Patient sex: F
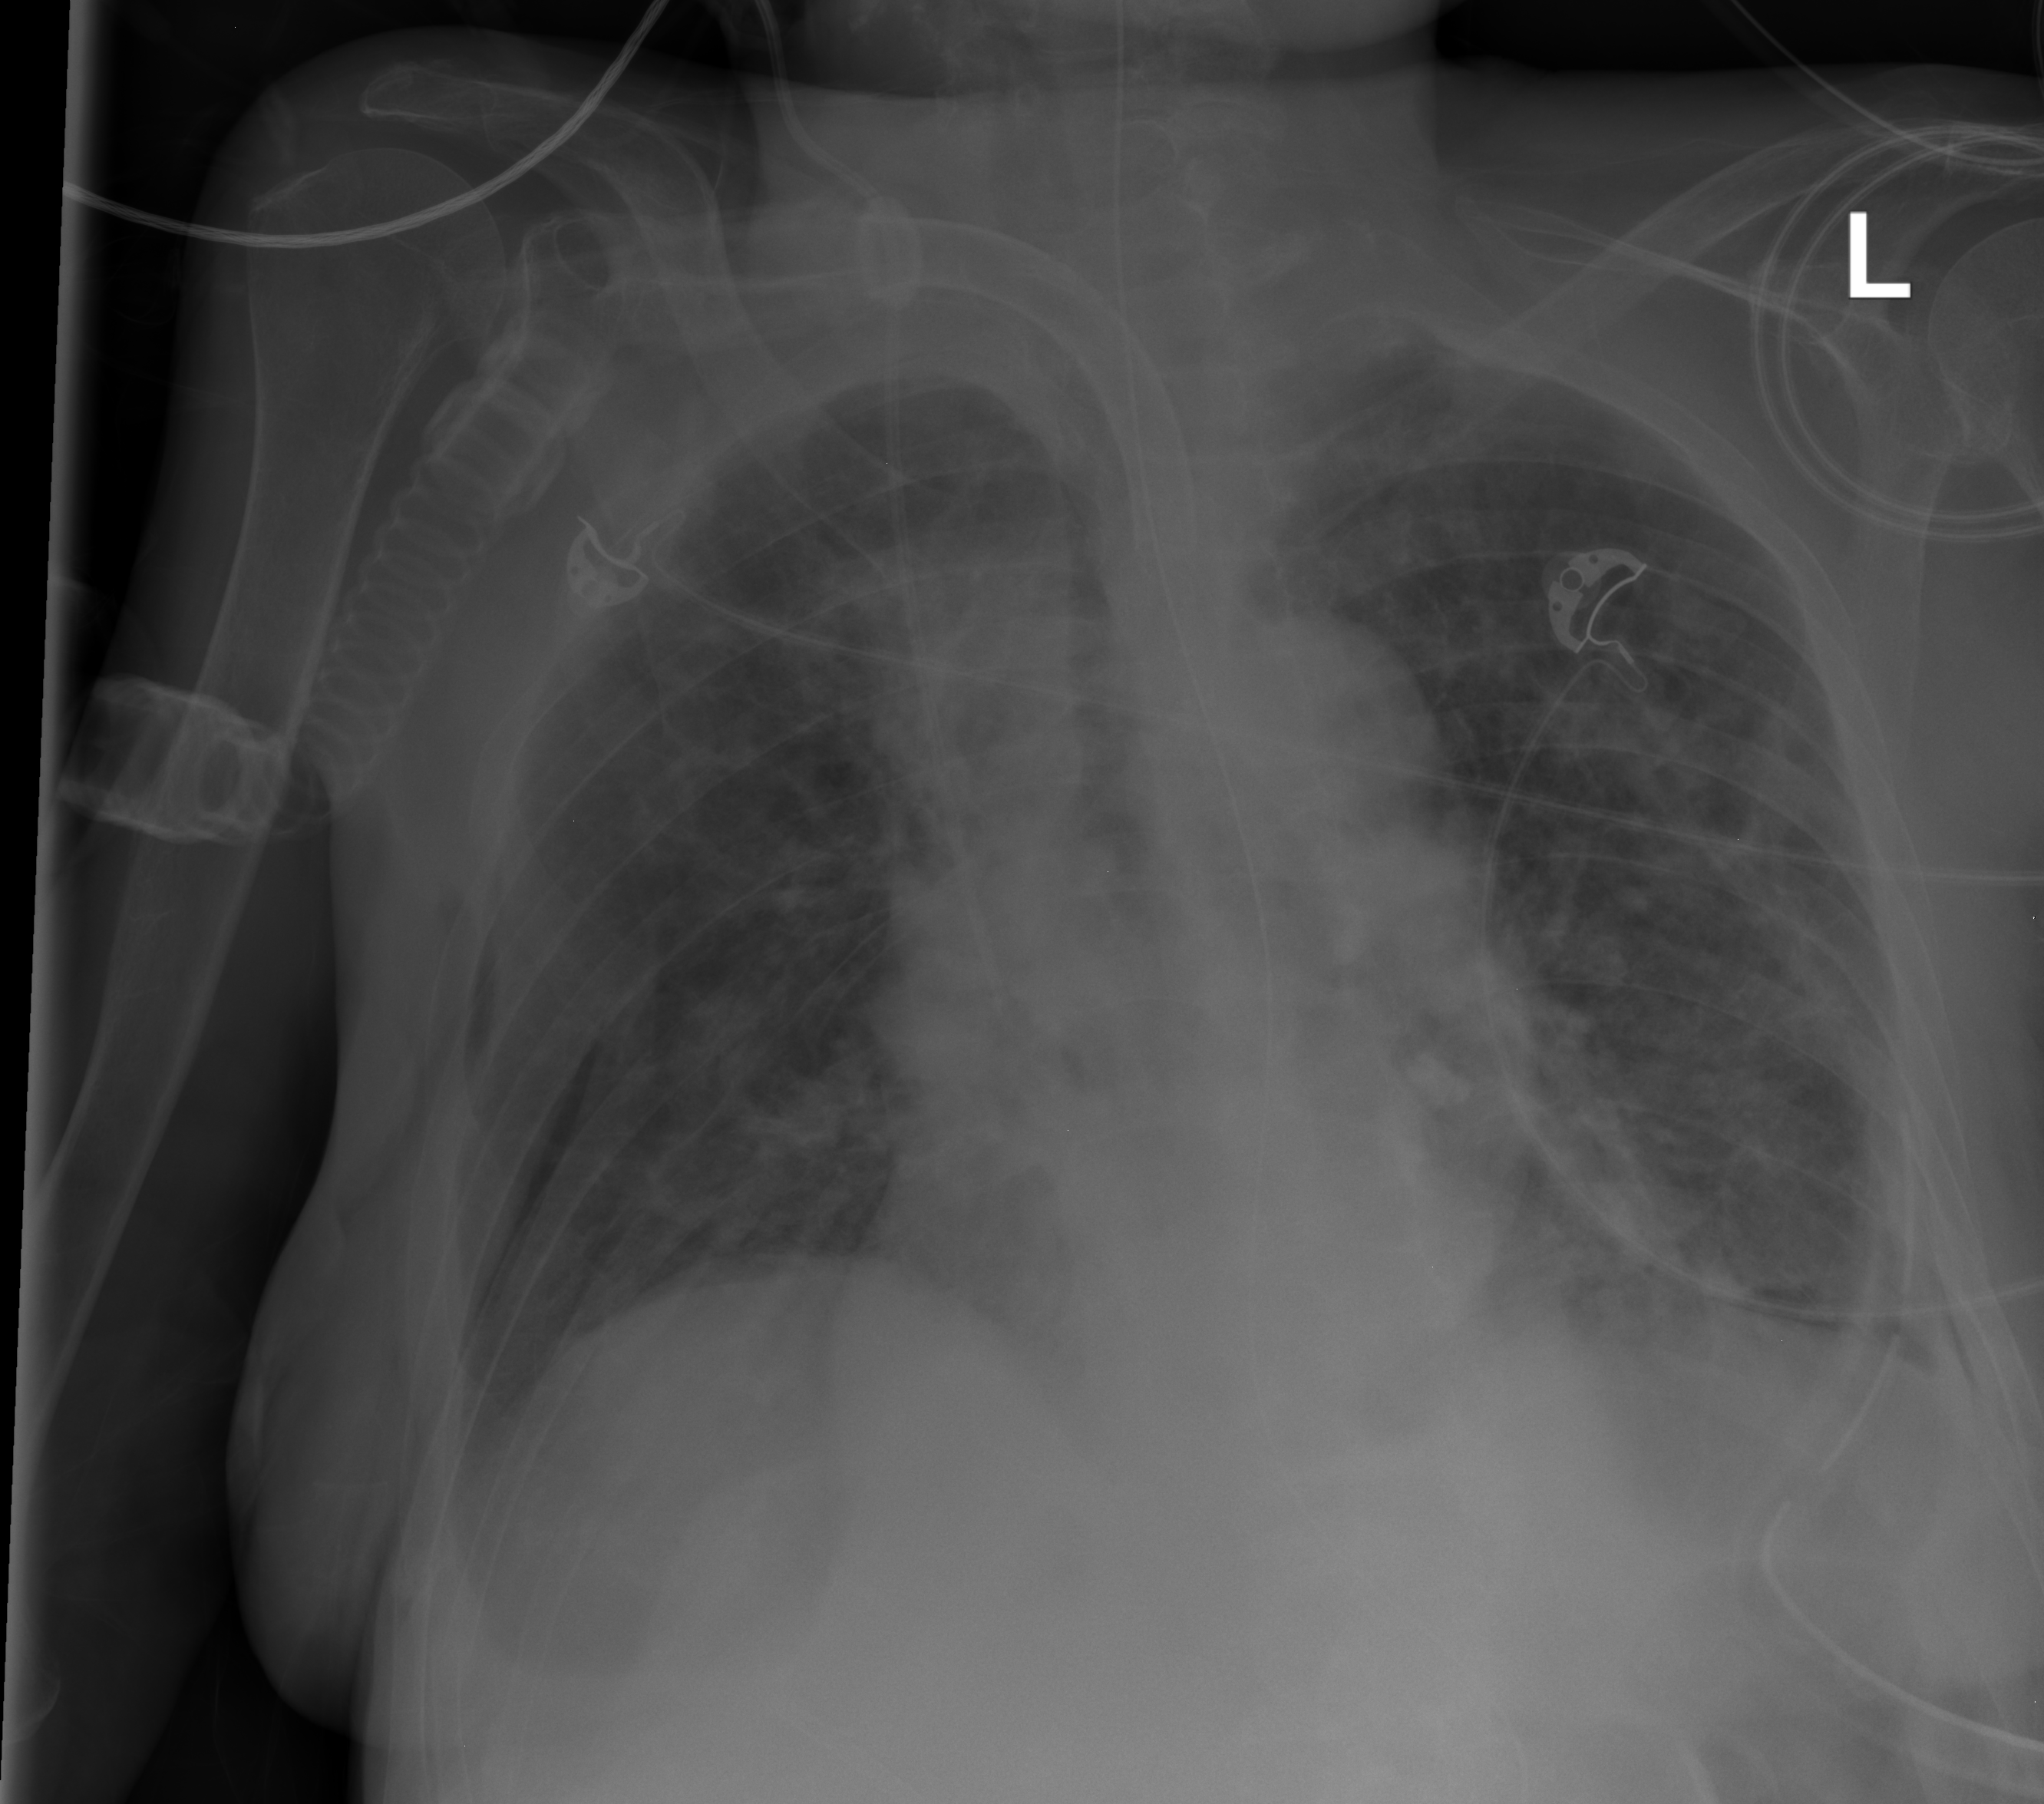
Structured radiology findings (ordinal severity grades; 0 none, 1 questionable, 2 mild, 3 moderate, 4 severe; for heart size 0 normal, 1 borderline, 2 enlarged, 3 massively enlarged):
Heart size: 1
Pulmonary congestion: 2
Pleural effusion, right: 0
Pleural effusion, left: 2
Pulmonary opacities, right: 2
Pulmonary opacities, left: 3
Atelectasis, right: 2
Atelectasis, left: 2